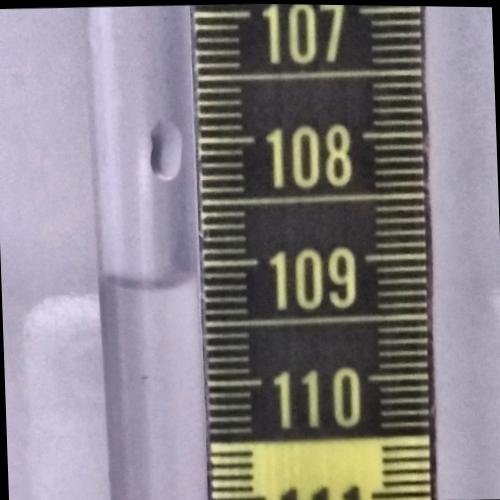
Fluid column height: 109.2 cm